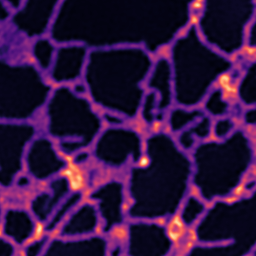
Label: Super-resolution ER image